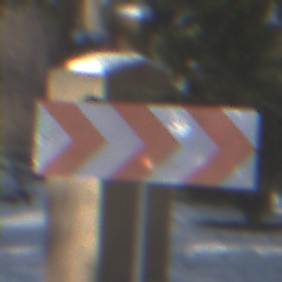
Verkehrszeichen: RichtungstafelnInKurvenGrossLinks
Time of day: MorningAfternoon
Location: Outdoor (Special)
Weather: Clear
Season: Winter
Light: Natural